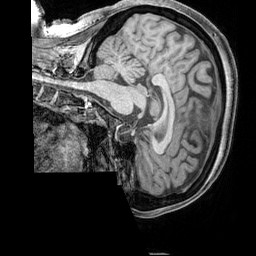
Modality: T1w
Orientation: sagittal
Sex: female
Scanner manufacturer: siemens
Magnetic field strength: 3 T
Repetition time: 2.3 s
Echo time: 0.00226 s